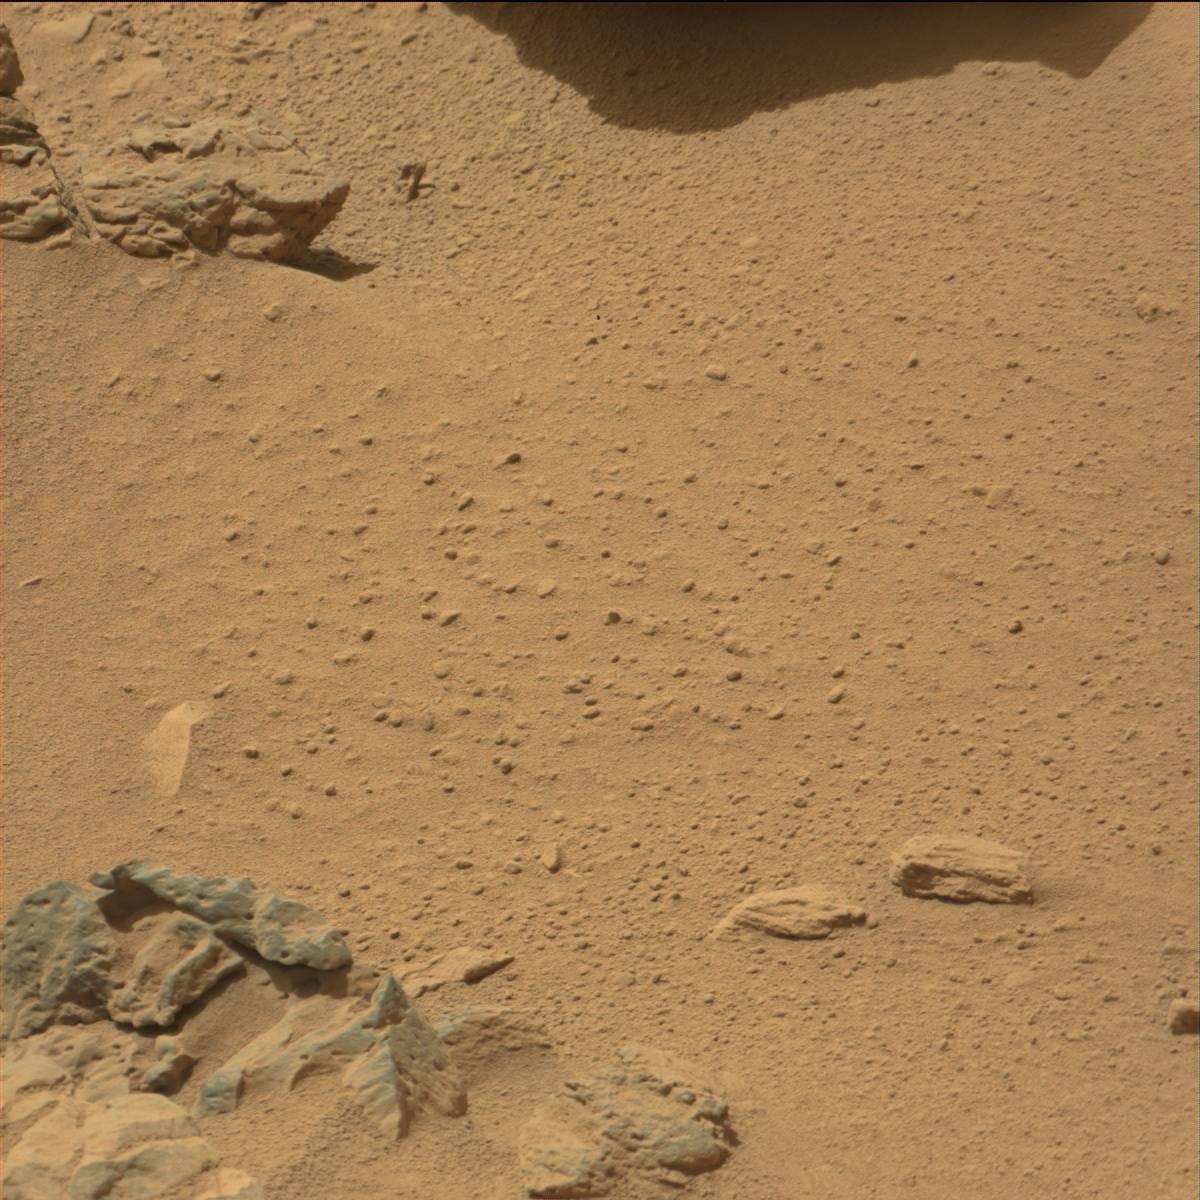
Terrain classes present: Bedrock, Sand / Soil